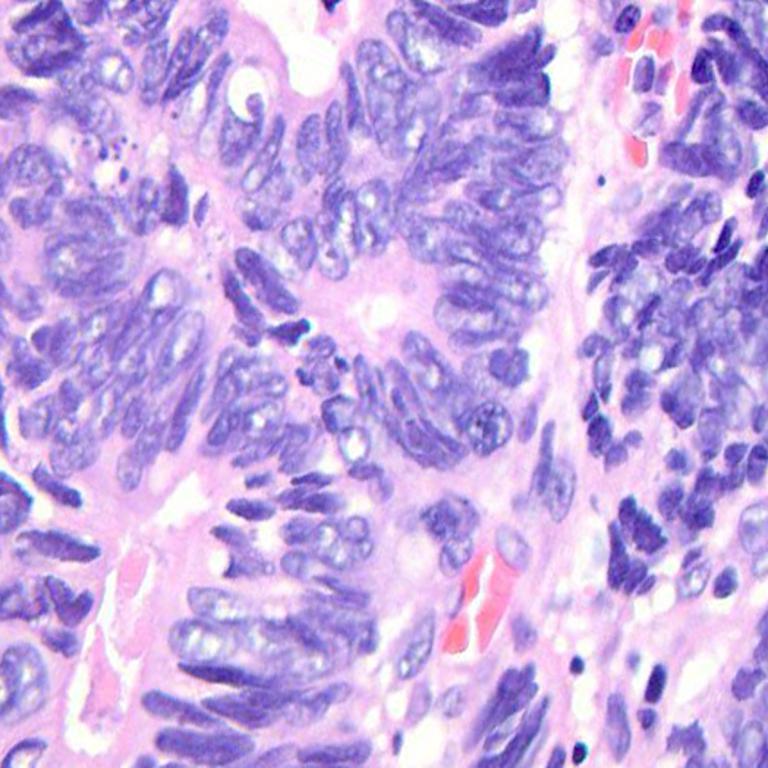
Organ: colon
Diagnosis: adenocarcinomas